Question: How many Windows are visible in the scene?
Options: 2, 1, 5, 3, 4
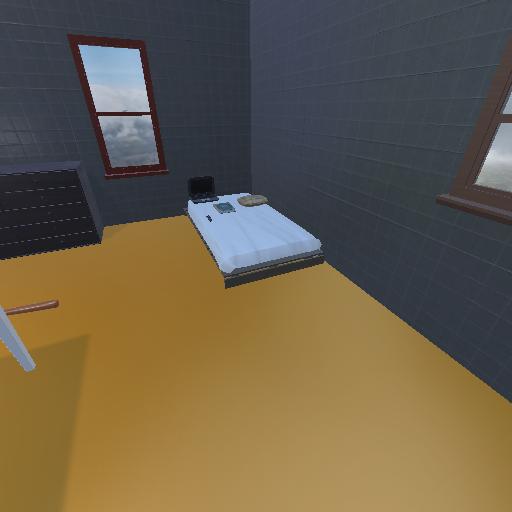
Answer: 2